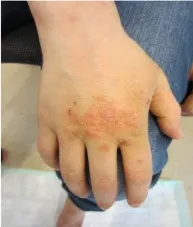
Cutaneous findings. (A, B) Hand and foot eczema in patient III.4.
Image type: medical_photograph (skin_photograph)